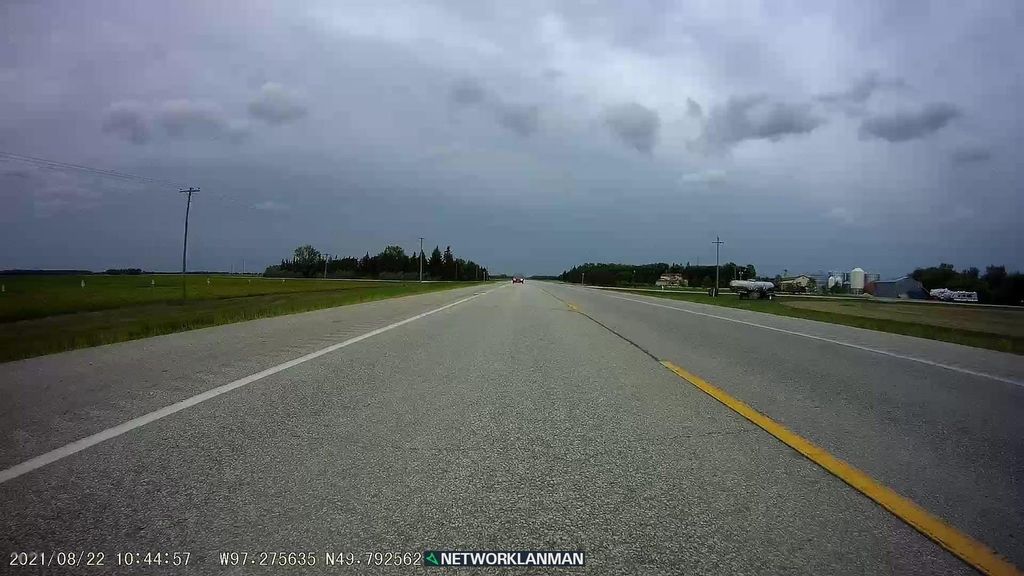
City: winnipeg